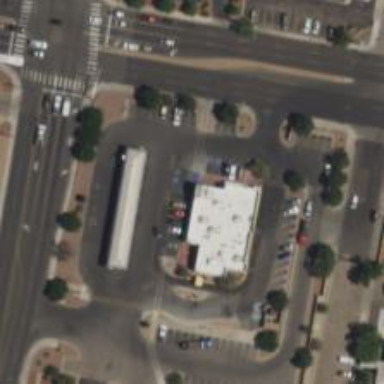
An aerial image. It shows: Convenience shop.